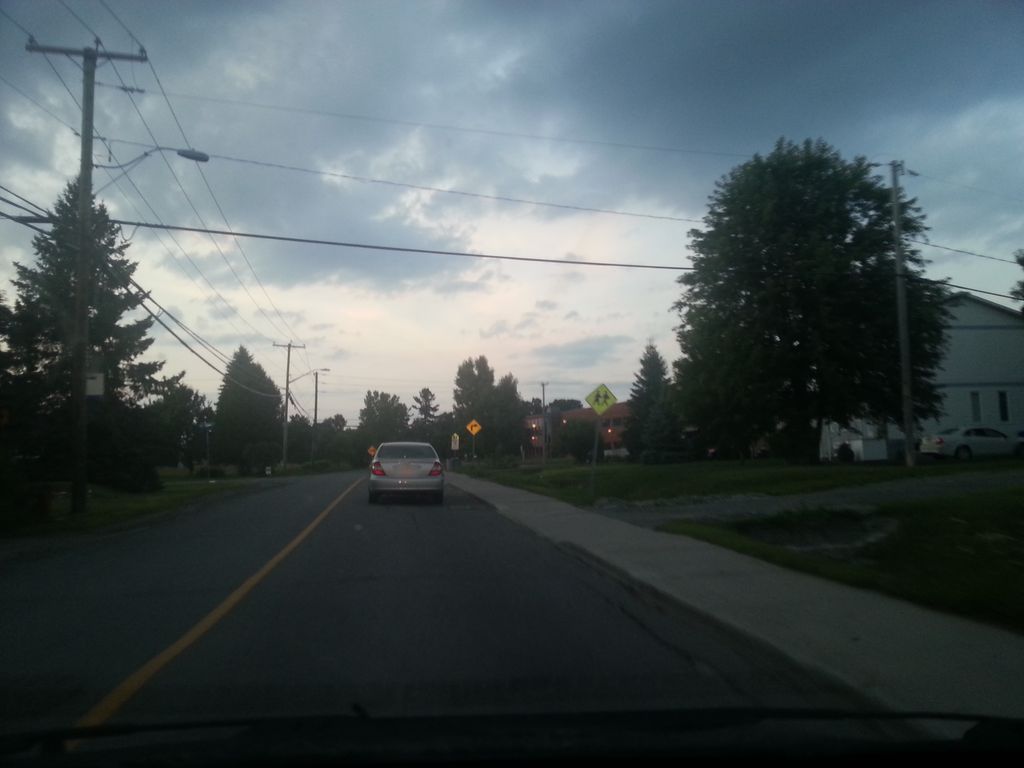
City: ottawa-gatineau